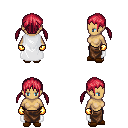
a pixel art fantasy rpg character, female body template, human, tanned skin, white cape, robe skirt, ruby red twin-tailed hairstyle, gold gloves, brown slippers, four views (front, back, left, right), 2x2 character sprite sheet, small pixel art, hard edges, no anti-aliasing